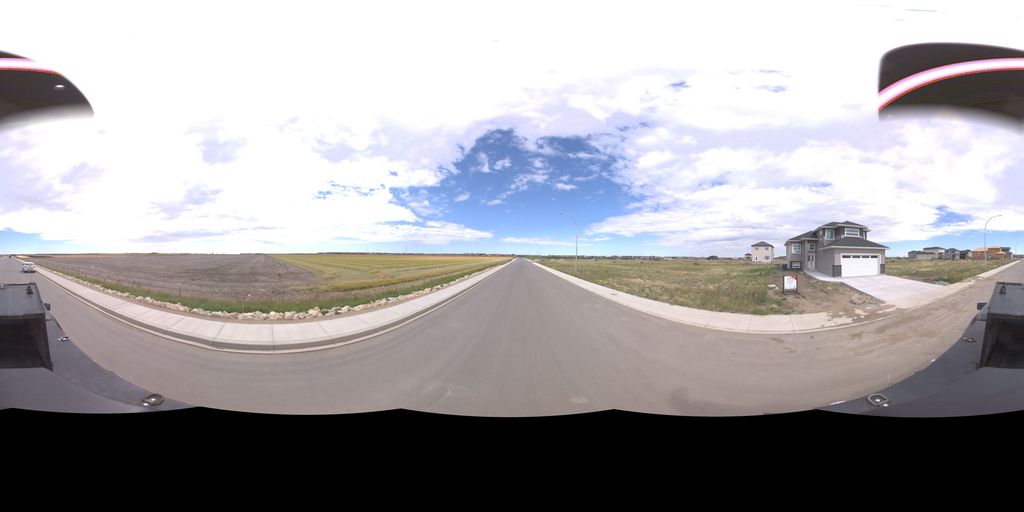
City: saskatoon